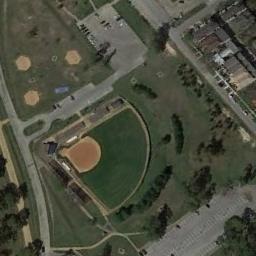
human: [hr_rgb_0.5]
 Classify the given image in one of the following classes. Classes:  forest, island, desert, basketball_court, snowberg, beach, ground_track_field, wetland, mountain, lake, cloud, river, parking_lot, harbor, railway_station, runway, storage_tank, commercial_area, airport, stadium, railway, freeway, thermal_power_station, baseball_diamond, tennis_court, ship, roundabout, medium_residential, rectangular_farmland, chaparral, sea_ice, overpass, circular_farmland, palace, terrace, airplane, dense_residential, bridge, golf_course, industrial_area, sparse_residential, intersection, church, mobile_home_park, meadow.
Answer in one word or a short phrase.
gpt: baseball_diamond